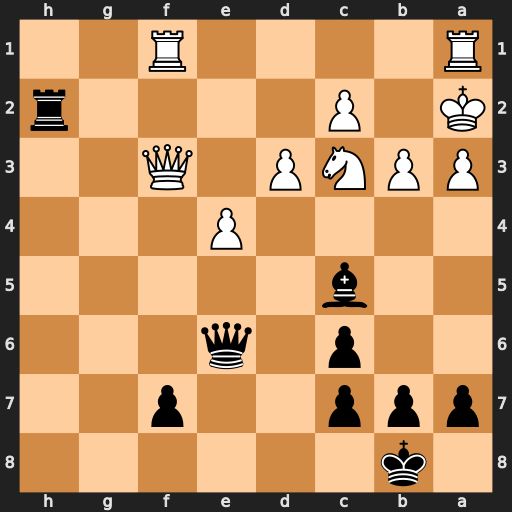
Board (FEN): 1k6/ppp2p2/2p1q3/2b5/4P3/PPNP1Q2/K1P4r/R4R2
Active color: b
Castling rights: -
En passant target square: -
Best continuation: Rxc2+ Kb1 Qxb3#